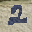
Label: 2